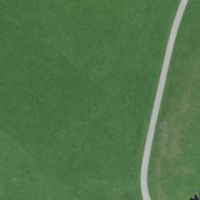
EUNIS habitat code: 24
Species observed at this site:
Filipendula ulmaria